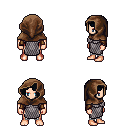
a pixel art fantasy rpg character, male body template, human, light skin, chain mail, white pants, raven pageboy hairstyle, cloth hood, cloth bracers, four views (front, back, left, right), 2x2 character sprite sheet, small pixel art, hard edges, no anti-aliasing